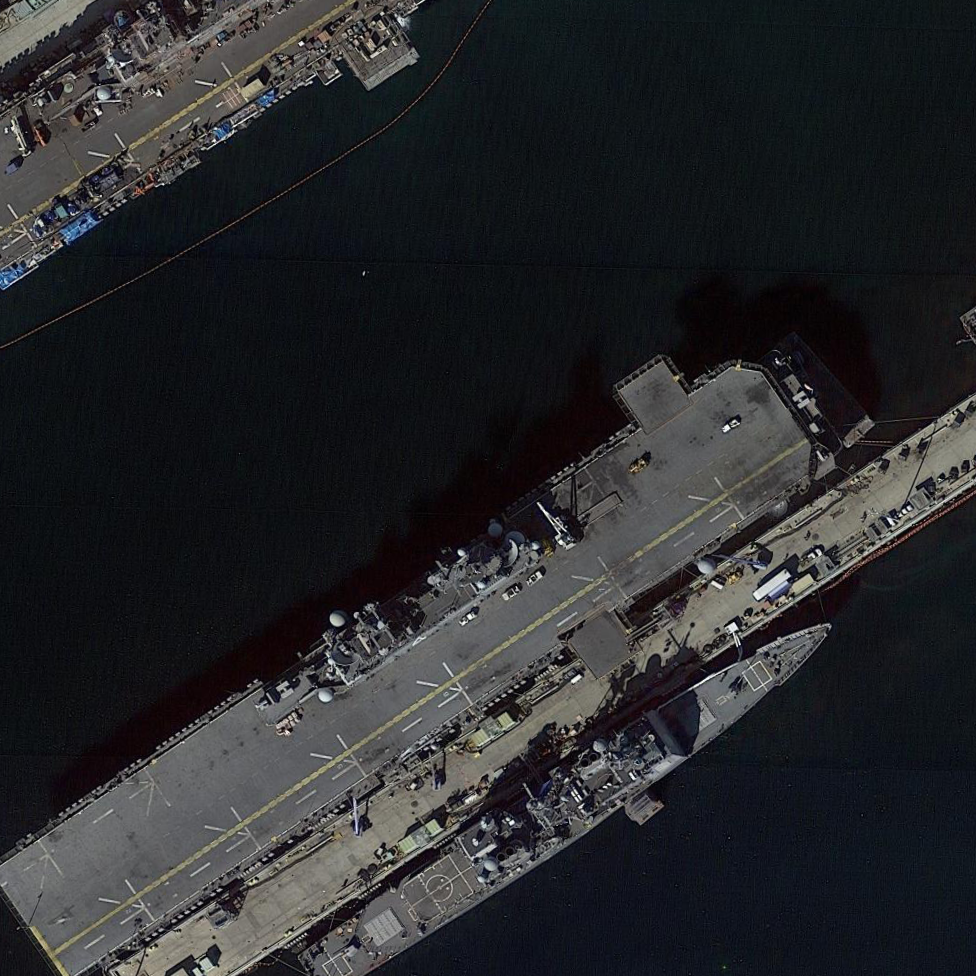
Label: assault